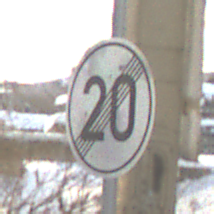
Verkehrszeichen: EndeGeschwindigkeit20
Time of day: MorningAfternoon
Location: Roofed (Suburban)
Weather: PartlyCloudy
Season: Winter
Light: Natural